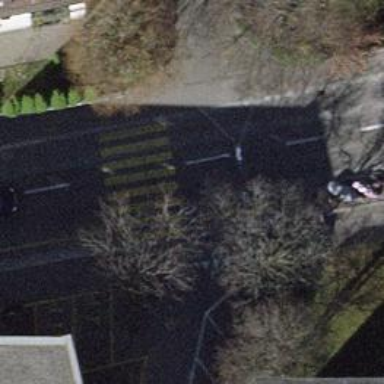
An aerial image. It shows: Unmarked crossing with traffic calming table on the road.